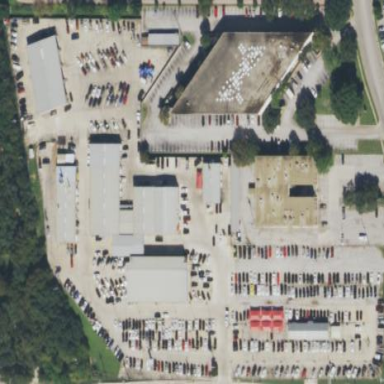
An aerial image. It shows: Retail area with car shop.